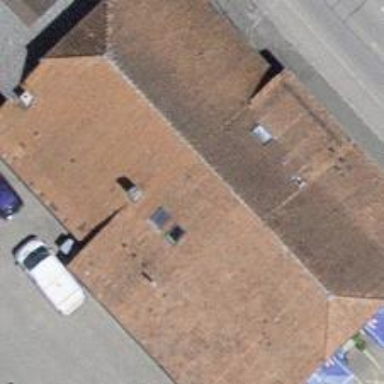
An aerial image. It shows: Restaurant.